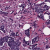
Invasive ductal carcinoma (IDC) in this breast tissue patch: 1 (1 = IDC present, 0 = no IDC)